Field crop: maize
Growth stage: 2
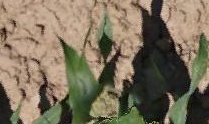
Species: maize